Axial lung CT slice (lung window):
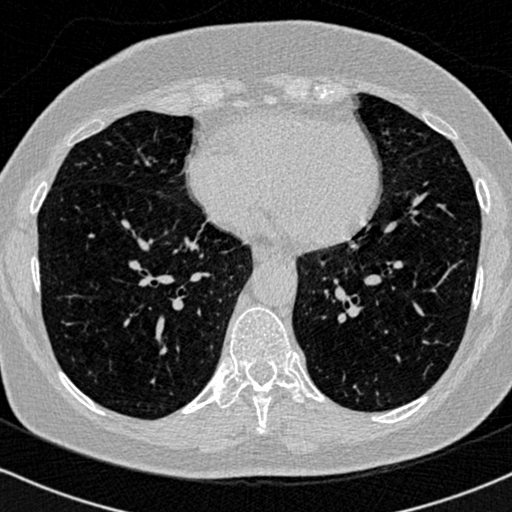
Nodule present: no